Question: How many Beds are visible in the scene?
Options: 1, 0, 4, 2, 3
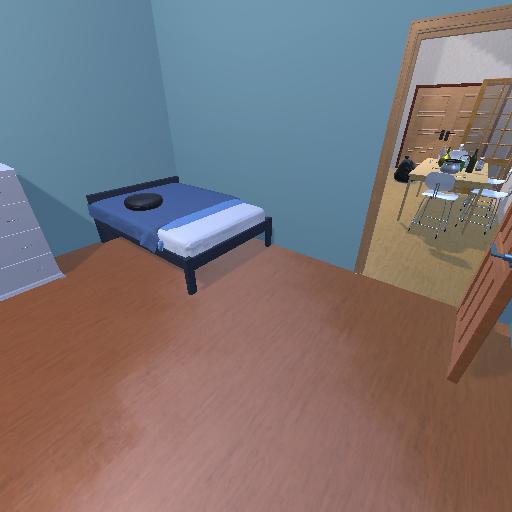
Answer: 1